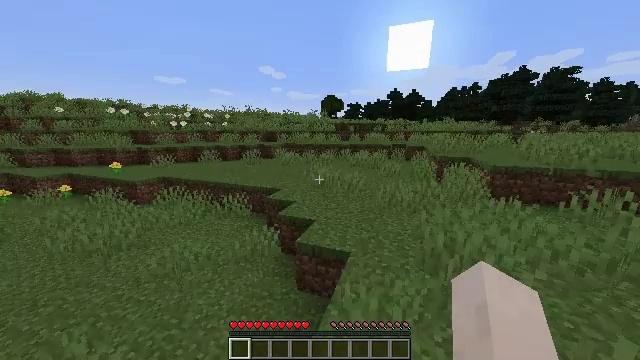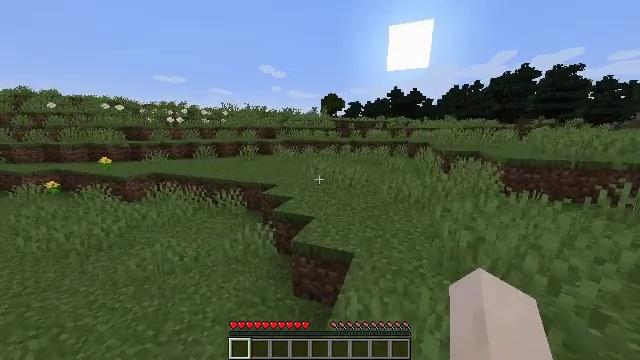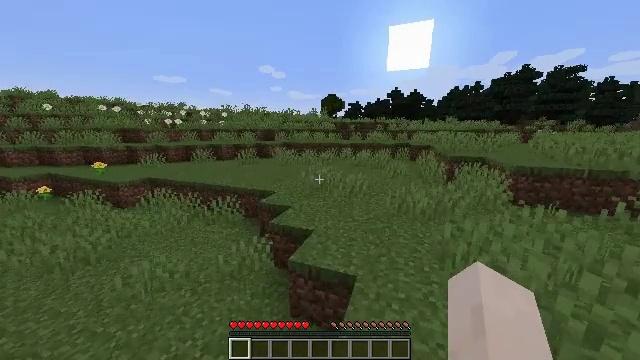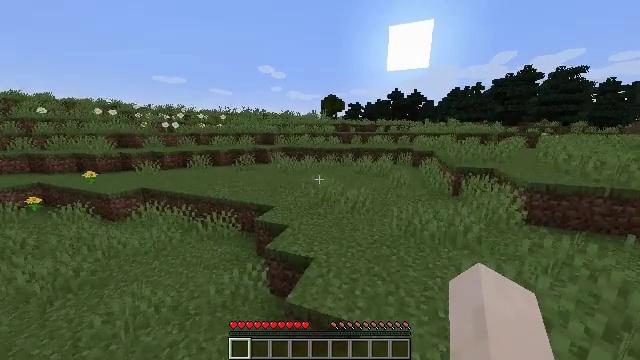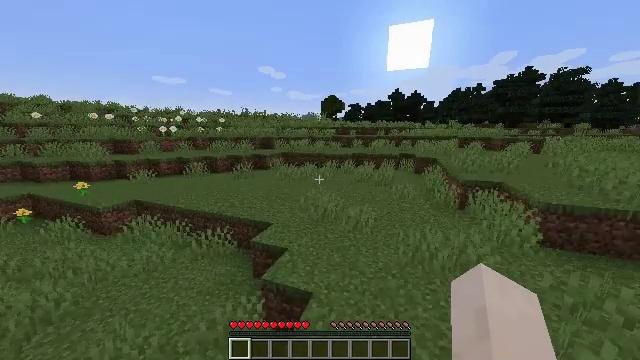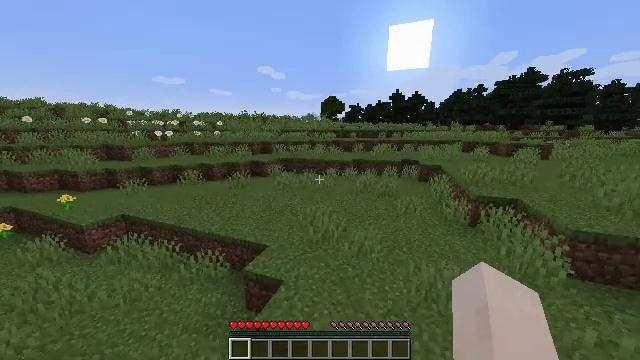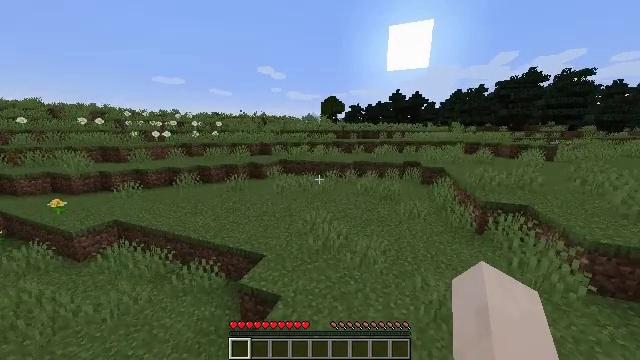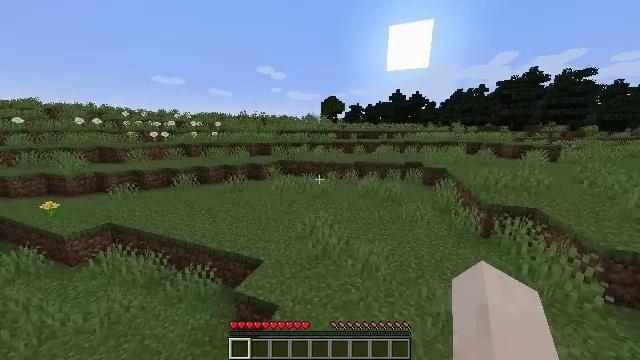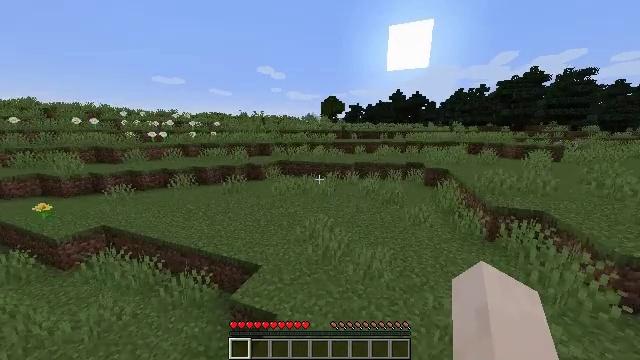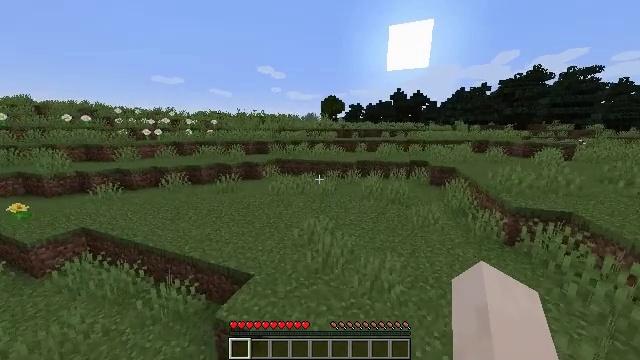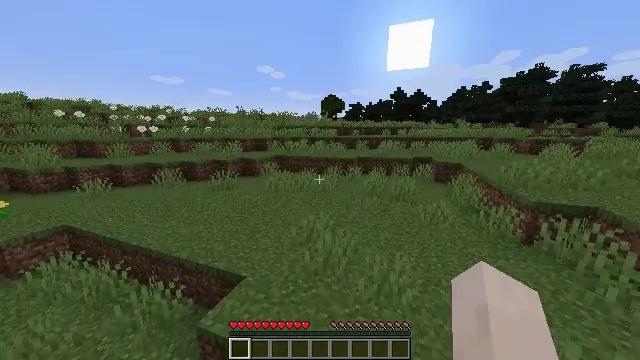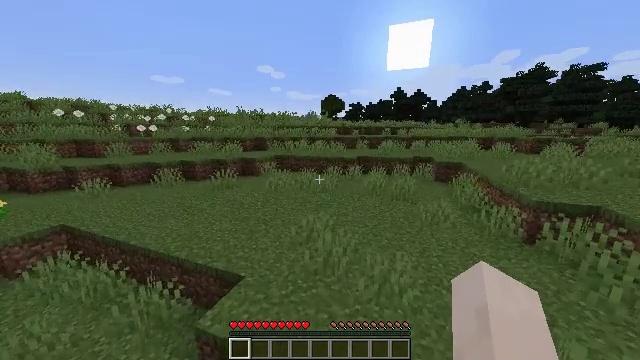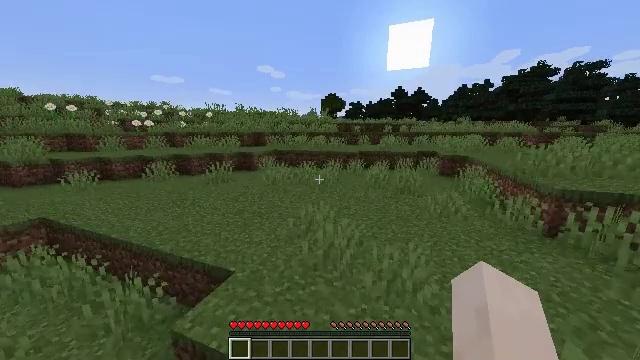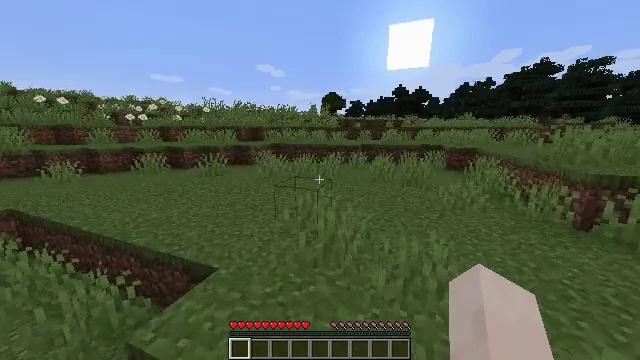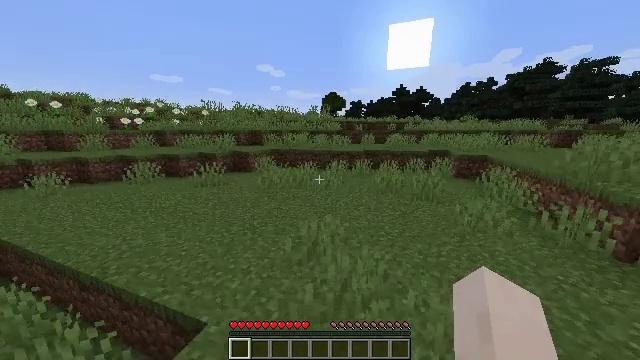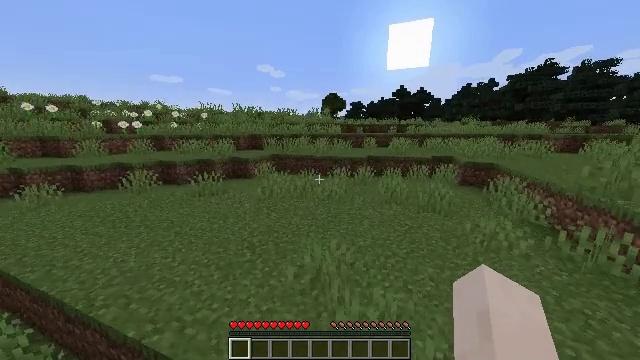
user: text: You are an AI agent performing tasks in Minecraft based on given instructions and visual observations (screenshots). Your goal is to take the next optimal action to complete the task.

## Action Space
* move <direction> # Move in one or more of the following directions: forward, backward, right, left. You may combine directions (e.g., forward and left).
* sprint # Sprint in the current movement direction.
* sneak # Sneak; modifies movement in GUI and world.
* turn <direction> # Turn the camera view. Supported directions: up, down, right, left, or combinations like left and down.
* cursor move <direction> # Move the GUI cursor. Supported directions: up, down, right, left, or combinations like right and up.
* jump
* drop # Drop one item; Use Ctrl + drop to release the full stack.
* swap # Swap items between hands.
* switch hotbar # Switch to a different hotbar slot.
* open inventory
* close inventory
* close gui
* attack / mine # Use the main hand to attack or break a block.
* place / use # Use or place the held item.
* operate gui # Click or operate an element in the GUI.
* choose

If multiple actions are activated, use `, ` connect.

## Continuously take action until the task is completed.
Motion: motion action
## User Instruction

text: Gather lilac from the ground.
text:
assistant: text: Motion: move forward, sprint, attack / mine, jump
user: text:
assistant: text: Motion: move forward, sprint, attack / mine, jump
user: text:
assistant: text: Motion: move forward, sprint, attack / mine, jump
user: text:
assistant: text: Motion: move forward, sprint, attack / mine, jump
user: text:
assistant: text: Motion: move forward, sprint, attack / mine, jump
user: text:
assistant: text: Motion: move forward, sprint, attack / mine, jump
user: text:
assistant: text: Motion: move forward, sprint, attack / mine, jump
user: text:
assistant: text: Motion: move forward, sprint, attack / mine, jump
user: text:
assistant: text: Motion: move forward, sprint, attack / mine, jump
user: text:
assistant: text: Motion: move forward, sprint, attack / mine, jump
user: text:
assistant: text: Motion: move forward, sprint, attack / mine, jump
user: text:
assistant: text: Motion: move forward, sprint, attack / mine, jump
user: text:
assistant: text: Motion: move forward and move left, sprint, attack / mine, jump
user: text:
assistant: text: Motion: move forward and move left, sprint, attack / mine, jump
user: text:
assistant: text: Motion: move forward and move left, sprint, attack / mine, jump
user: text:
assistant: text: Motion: move forward and move left, sprint, attack / mine, jump
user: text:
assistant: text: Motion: move forward and move left, sprint, attack / mine, jump
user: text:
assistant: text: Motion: move forward and move left, sprint, attack / mine, jump
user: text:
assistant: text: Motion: move forward and move left, sprint, attack / mine, jump
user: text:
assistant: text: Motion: move forward and move left, sprint, attack / mine, jump
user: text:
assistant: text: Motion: move forward and move left, sprint, attack / mine
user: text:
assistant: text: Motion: move forward and move left, sprint, attack / mine
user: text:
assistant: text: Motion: move forward and move left, sprint, attack / mine
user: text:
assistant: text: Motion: move forward and move left, sprint, attack / mine
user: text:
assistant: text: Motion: move forward and move left, sprint, attack / mine
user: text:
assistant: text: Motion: move forward and move left, sprint, attack / mine
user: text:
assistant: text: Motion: move forward and move left, sprint, attack / mine
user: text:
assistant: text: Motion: move forward and move left, sprint, attack / mine, jump
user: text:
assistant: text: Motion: move forward and move left, sprint, attack / mine, jump
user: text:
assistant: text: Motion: move forward and move left, sprint, attack / mine, jump